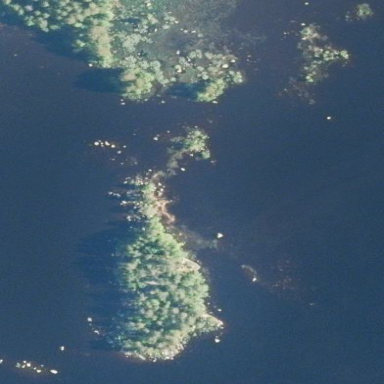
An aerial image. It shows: Island.